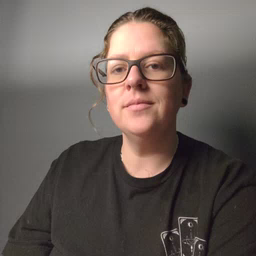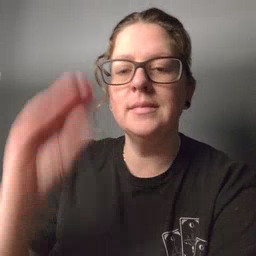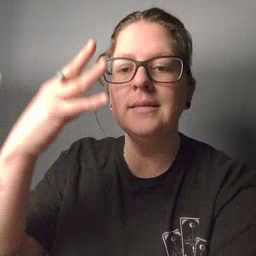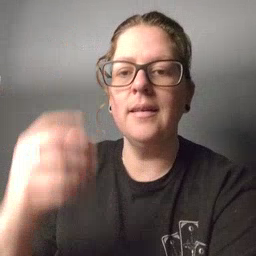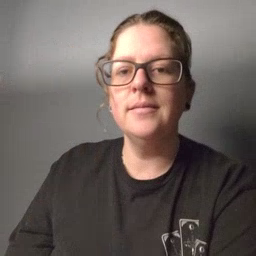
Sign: sun